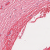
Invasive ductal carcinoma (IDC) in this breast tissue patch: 0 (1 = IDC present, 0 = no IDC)